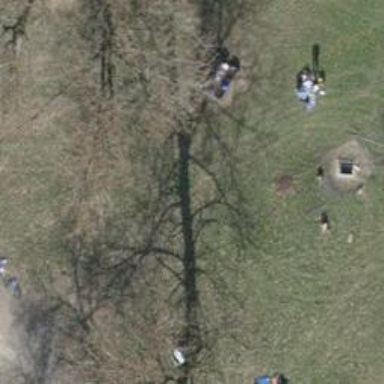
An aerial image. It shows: BBQ amenity.